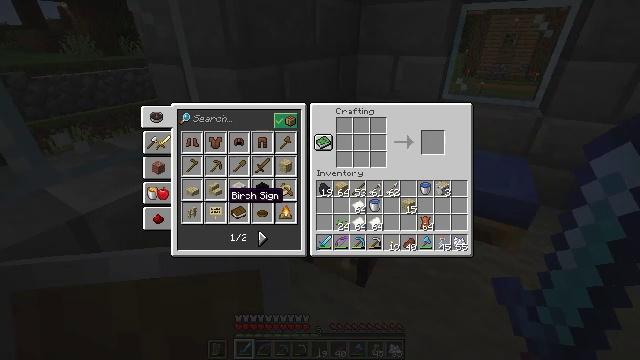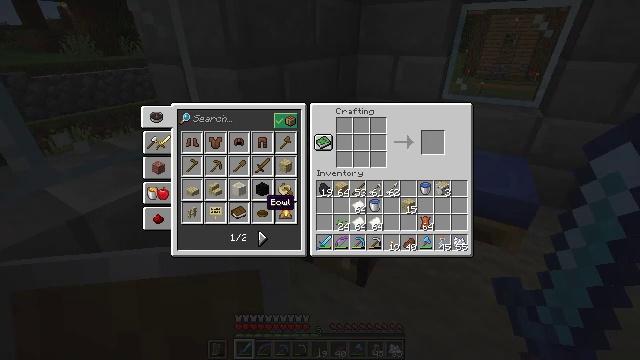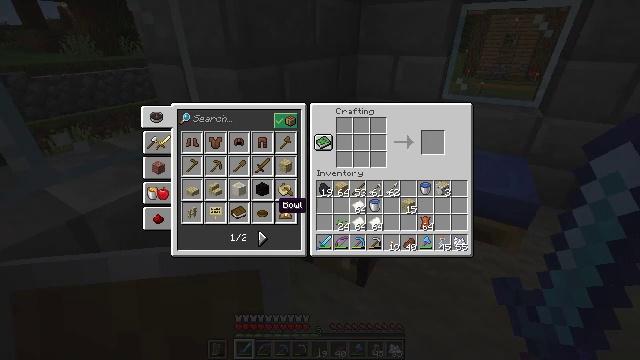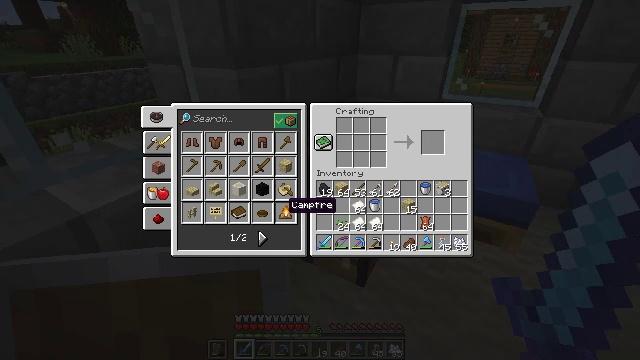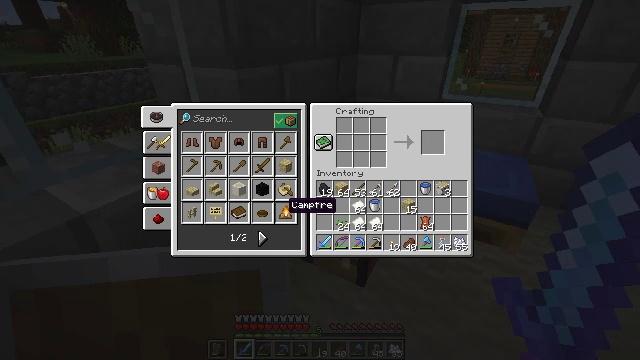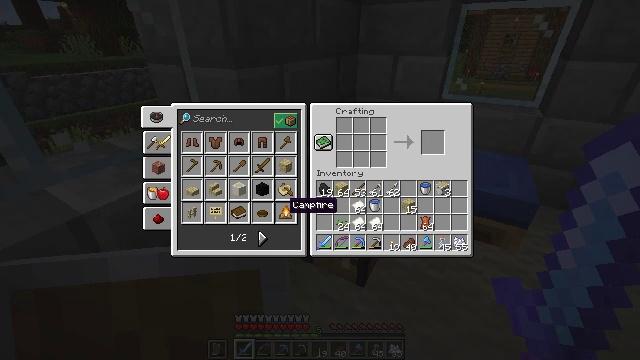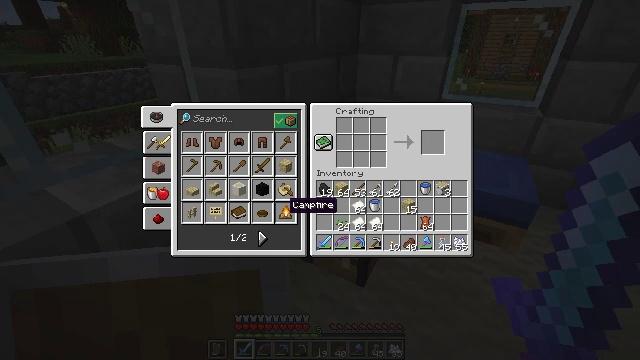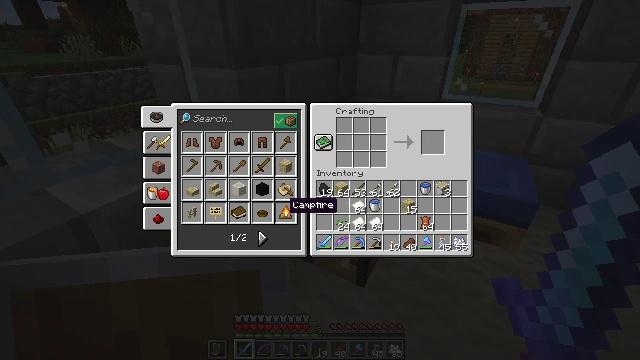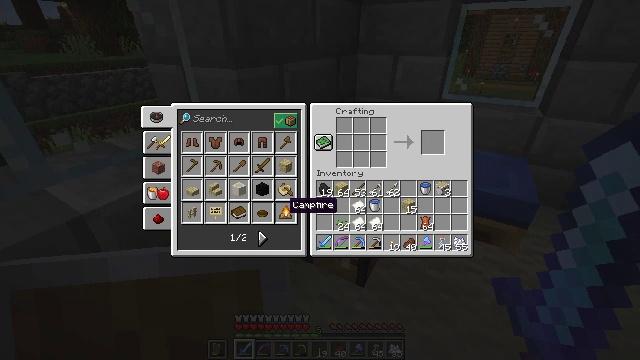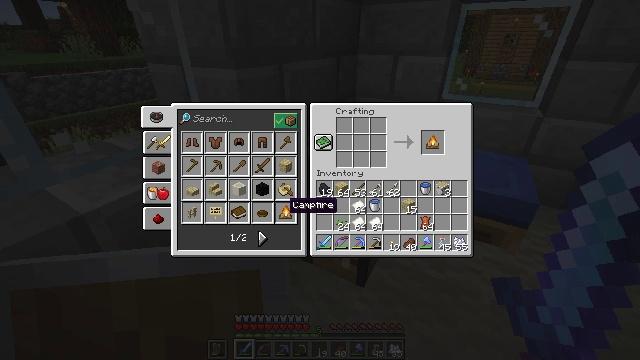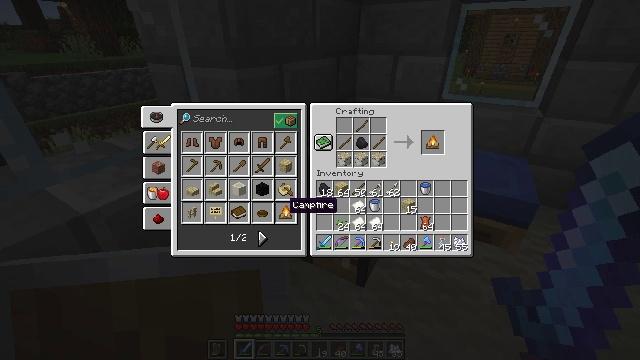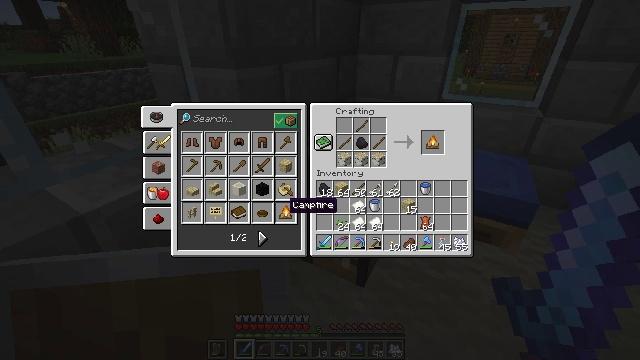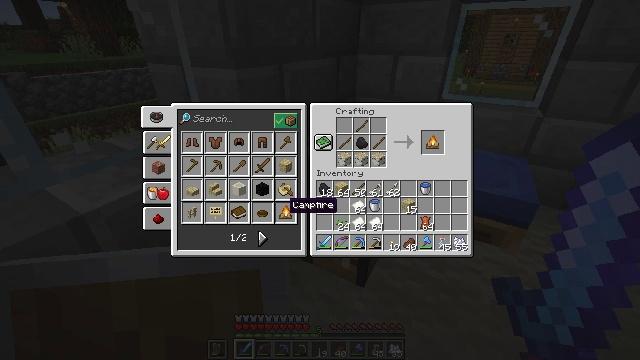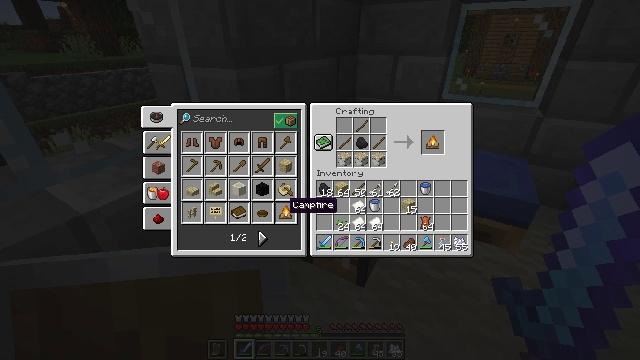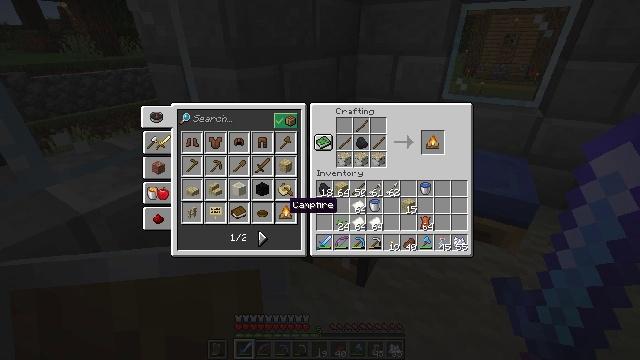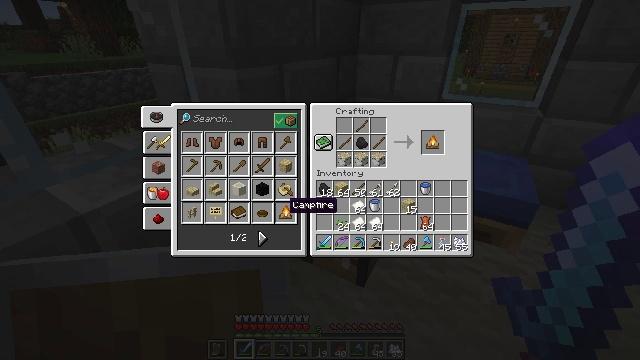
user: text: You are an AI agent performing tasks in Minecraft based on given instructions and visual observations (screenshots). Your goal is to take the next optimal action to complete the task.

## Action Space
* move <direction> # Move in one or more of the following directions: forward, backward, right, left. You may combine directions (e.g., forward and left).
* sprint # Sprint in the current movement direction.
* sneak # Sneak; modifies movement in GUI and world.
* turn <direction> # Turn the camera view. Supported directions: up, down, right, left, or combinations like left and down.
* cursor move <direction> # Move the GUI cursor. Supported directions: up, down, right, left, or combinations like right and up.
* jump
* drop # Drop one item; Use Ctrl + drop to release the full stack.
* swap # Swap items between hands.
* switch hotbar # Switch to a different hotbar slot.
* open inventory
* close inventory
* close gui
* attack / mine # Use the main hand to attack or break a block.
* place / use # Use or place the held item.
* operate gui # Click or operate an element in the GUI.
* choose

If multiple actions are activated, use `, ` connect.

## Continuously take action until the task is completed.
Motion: motion action
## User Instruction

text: Craft a campfire.
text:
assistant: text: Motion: cursor move right and down
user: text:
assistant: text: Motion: cursor move right
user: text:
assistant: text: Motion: cursor move right
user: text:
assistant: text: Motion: operate gui
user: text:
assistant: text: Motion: operate gui
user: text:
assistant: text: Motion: no_op
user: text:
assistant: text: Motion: no_op
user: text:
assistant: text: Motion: no_op
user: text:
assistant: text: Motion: no_op
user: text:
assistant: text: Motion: no_op
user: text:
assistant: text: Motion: operate gui
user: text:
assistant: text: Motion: operate gui
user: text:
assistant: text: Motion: no_op
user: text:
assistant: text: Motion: no_op
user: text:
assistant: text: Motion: no_op
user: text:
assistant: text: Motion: no_op
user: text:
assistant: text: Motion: no_op
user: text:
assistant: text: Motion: no_op
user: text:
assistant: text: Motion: no_op
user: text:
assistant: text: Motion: no_op
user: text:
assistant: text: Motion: no_op
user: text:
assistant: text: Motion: no_op
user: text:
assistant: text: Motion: cursor move right and down
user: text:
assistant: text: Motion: no_op
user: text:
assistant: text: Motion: cursor move up
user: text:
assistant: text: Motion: cursor move up
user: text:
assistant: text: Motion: cursor move right and up
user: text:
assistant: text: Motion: cursor move right
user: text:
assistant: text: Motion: cursor move down
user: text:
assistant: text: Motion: cursor move left and down